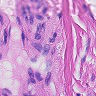
Metastatic tissue present: yes